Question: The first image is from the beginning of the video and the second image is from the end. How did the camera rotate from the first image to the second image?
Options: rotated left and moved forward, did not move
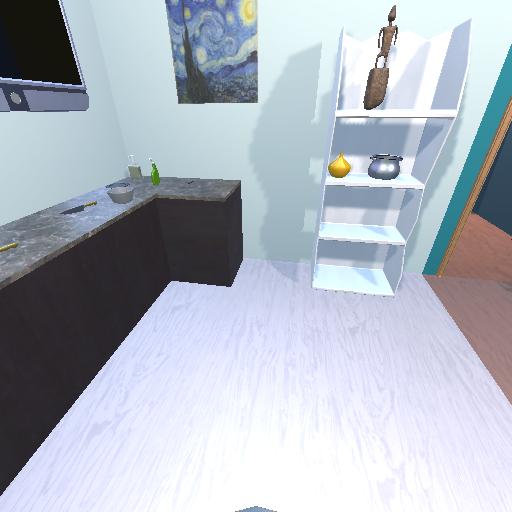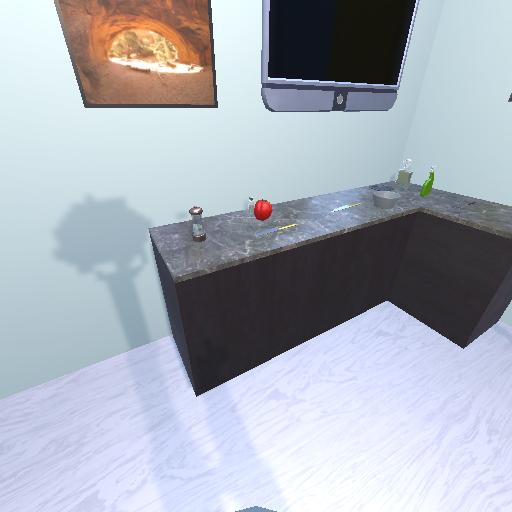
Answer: rotated left and moved forward